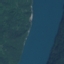
Land use / land cover: River